Question:
Hi.
I use JXLS.
I want to xml mapping cell 'E' (with a numerical expression cell ) when read .xls or xlsx?
How to mapping cell 'E'?
'''
<mapping row="3" col="0">testVo.a</mapping>
<mapping row="3" col="1">testVo.b</mapping>
<mapping row="3" col="2">testVo.c</mapping>
<mapping row="3" col="3">testVo.d</mapping>
<mapping row="3" col="4">testVo.e</mapping>
'''
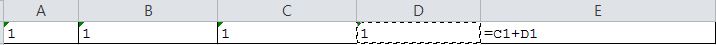
Answer: You can define formula cell in the same way as other cell types.
So the mapping you wrote should work
'''
<mapping row="3" col="4">testVo.e</mapping>
'''